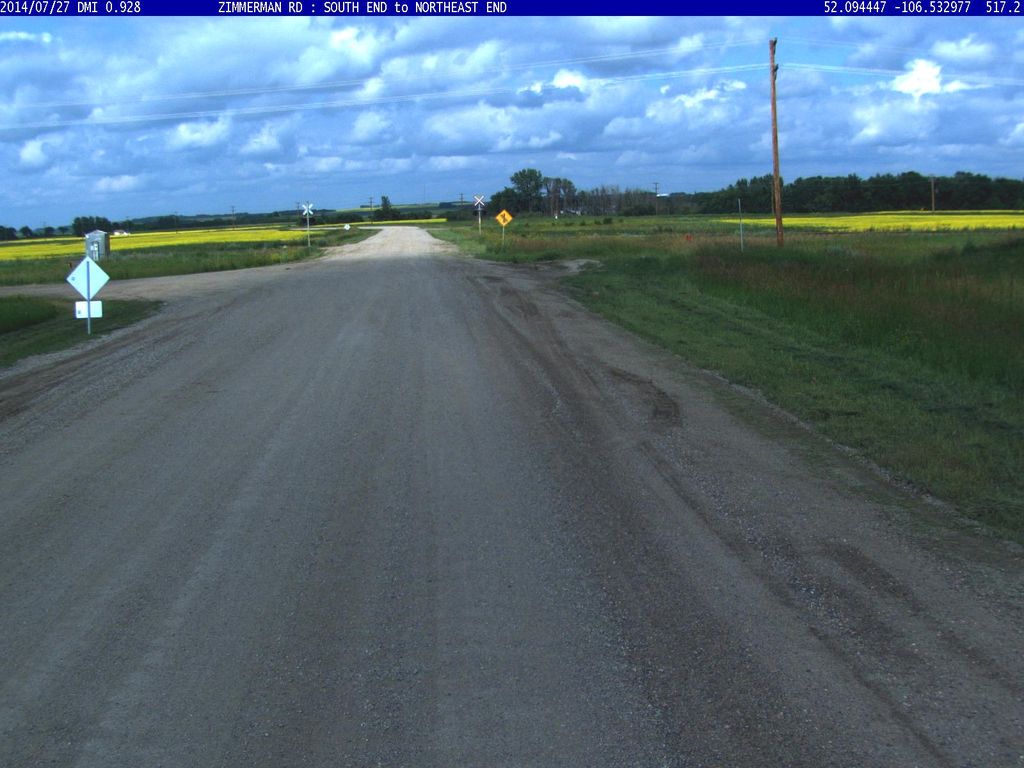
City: saskatoon